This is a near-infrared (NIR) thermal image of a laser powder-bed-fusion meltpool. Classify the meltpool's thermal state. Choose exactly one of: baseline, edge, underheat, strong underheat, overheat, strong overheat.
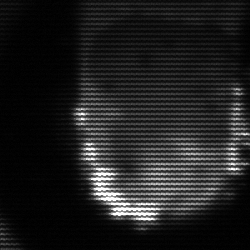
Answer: baseline